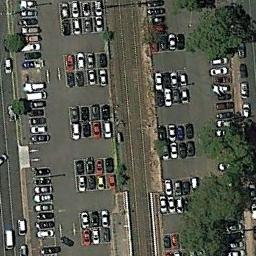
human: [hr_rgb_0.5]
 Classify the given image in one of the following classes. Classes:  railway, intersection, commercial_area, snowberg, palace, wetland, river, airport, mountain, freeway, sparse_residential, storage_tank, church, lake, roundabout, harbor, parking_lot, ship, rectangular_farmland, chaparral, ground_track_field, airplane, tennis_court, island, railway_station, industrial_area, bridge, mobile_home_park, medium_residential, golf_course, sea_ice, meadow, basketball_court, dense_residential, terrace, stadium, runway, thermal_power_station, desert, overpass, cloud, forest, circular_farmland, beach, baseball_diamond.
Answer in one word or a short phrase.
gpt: parking_lot